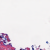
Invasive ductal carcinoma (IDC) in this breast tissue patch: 0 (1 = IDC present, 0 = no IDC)